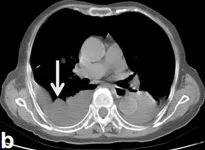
Follow-up images after surgery. MR weighted images show the tumor mass with heterogeneous hypersignal intensities (D, arrow).
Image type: radiology (ct)